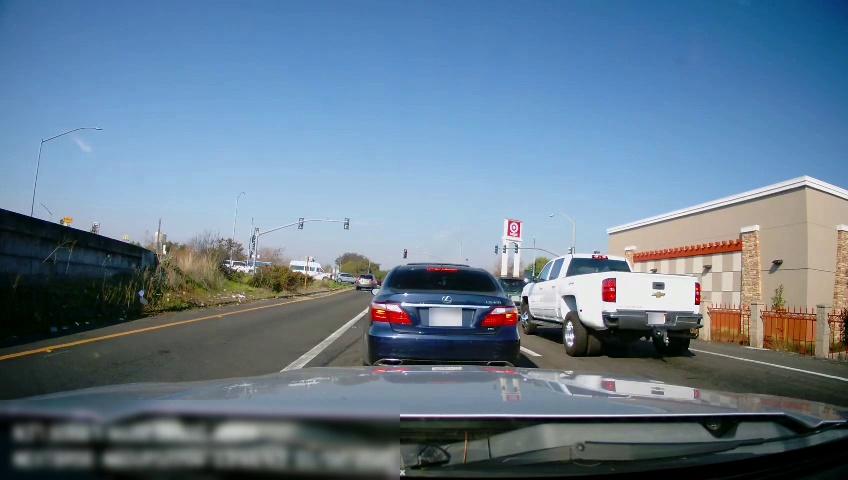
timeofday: Day
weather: Sunny
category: Drivable Space
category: Vehicles | Van
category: Vehicles | SUV
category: Vehicles | Car
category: Vehicles | Bus
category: Vehicles | SUV
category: Vehicles | SUV
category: Vehicles | Truck
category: Vehicles | Car
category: Lanes | Alternate Lane
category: Lanes | Current Lane
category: Lanes | Current Lane
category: Lanes | Alternate Lane
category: Traffic | Lights
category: Traffic | Lights
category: Traffic | Lights
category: Traffic | Lights
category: Traffic | Lights
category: Traffic | Lights
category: Traffic | Lights